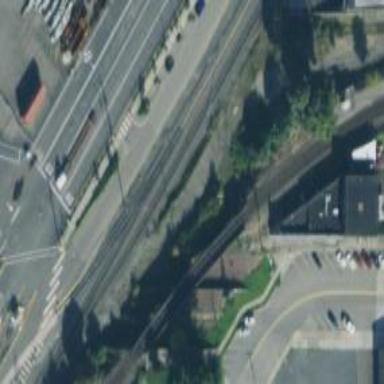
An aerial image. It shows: Abandoned railway.